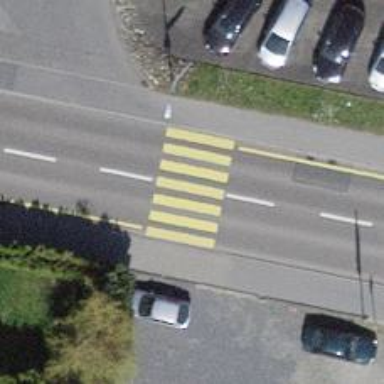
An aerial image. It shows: Footway with zebra crossing.